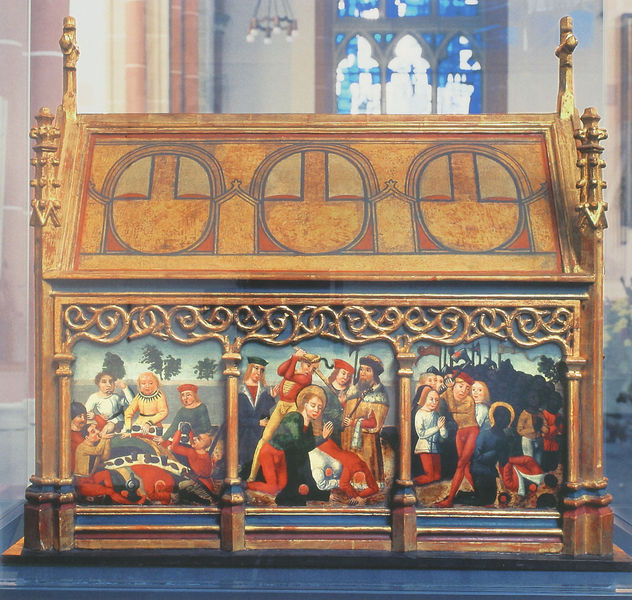
Titel: Reliquienschrein mit Martyrium des hl. Gereon und der Thebäischen Legion. Auf dem Dach Heilige Häupter
Standort: Brühl, St. Margaretha (EU - D - NRW)
Schlagwörter: gemälde, menschen, tisch, fest, malerei, hinrichtung, tod, kirche, gold, material, essen, schwert, altar, kasten, sarg, jesus, kreuzigung, christlich, mittelalter, jesu, schrein, mittelalterlich, säulenstellung, martyrer, fiale, mneschen, speise, reliquien, passionsikonographie